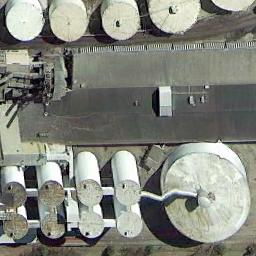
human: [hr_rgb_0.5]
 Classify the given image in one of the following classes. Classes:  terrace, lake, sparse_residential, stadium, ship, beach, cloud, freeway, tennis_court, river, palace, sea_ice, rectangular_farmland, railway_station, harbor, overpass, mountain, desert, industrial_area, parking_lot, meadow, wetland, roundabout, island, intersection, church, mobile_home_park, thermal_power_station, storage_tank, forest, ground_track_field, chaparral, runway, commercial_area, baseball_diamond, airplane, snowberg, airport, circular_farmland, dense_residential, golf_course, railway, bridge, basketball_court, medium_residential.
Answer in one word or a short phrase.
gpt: storage_tank